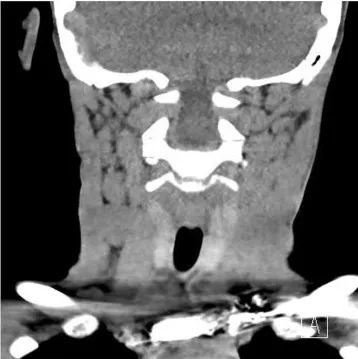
CT head and neck, chest, abdomen, and pelvis. (A) CT demonstrating left greater than right scattered cervical lymphadenopathy.
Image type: radiology (ct)